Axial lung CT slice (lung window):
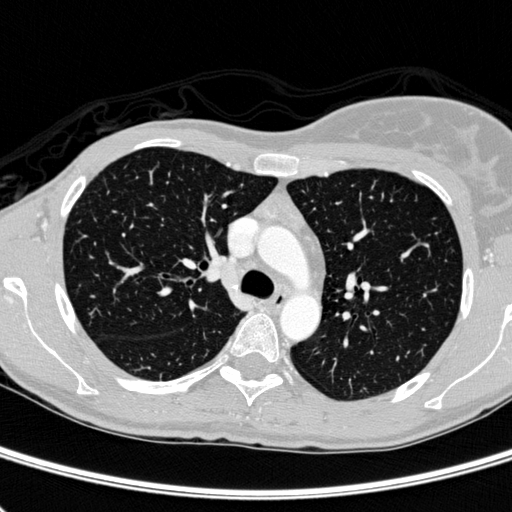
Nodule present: no